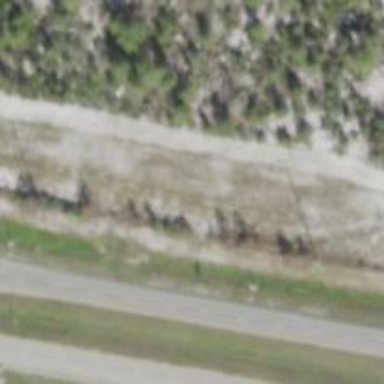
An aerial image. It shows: Abandoned road.